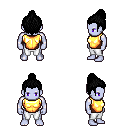
a pixel art fantasy rpg character, male body template, dark elf, purple skin, gold chest armor, white pants, black short topknot hairstyle, four views (front, back, left, right), 2x2 character sprite sheet, small pixel art, hard edges, no anti-aliasing